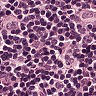
Metastatic tissue present: no